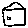
Label: house